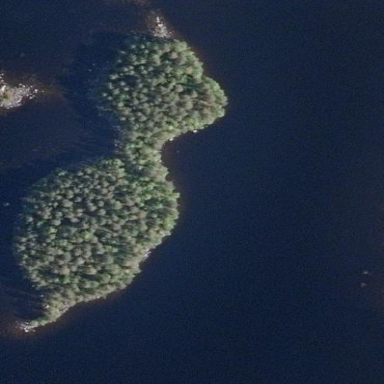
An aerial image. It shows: Islet surrounded by woodland.